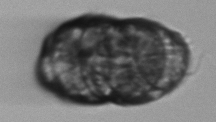
Label: Margalefidinium